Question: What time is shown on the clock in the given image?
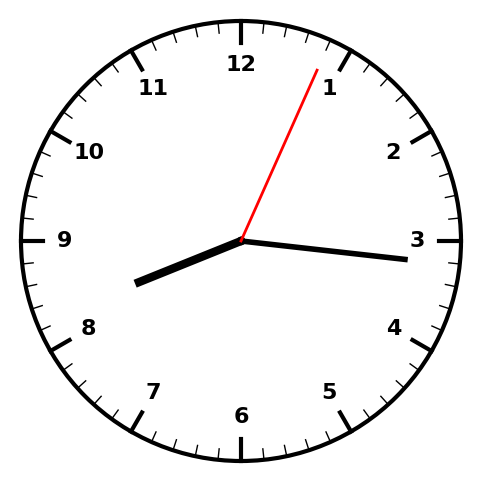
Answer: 08:16:04